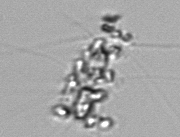
Label: Chaetoceros_didymus_TAG_external_flagellate